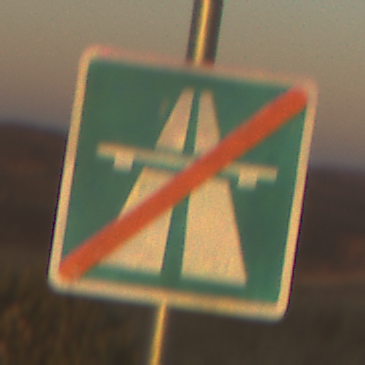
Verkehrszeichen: EndeAutbahn
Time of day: SunriseSunset
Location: Outdoor (Nature)
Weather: Clear
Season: NotSpecified
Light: Natural